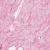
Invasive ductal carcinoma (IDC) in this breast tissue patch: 0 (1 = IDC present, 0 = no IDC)